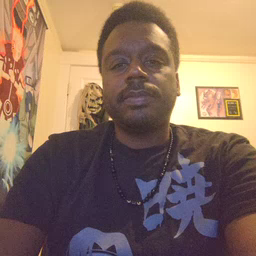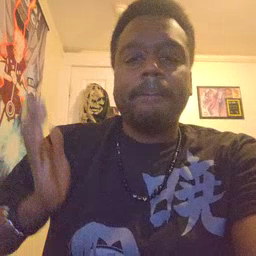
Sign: beside